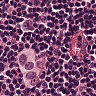
Metastatic tissue present: yes